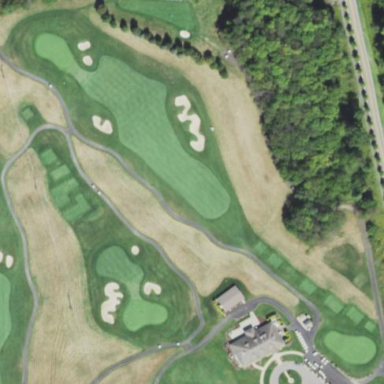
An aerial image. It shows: Area of rough grass used for golf.